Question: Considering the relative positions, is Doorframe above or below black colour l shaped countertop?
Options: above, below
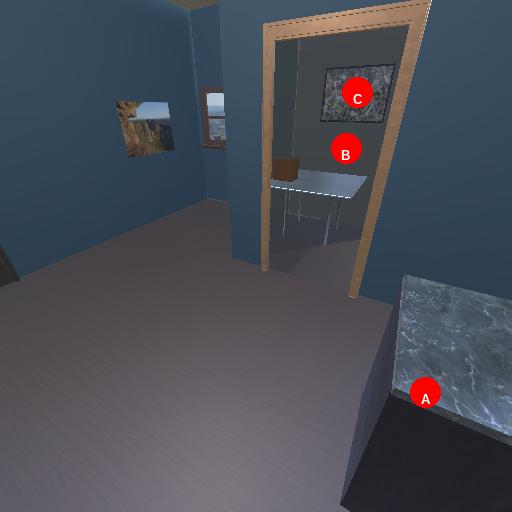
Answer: above